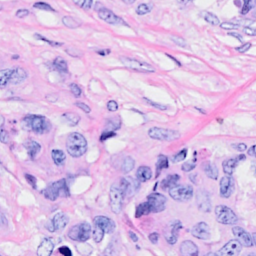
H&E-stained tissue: Breast